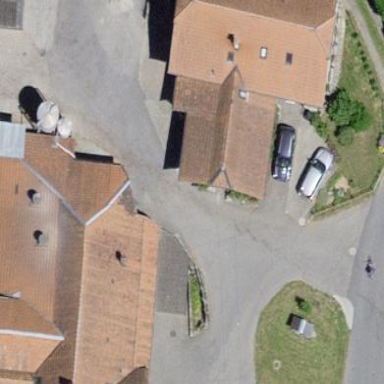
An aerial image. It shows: Residential building.